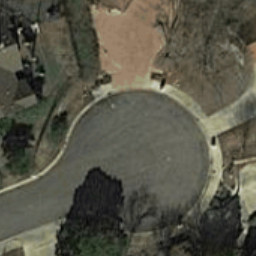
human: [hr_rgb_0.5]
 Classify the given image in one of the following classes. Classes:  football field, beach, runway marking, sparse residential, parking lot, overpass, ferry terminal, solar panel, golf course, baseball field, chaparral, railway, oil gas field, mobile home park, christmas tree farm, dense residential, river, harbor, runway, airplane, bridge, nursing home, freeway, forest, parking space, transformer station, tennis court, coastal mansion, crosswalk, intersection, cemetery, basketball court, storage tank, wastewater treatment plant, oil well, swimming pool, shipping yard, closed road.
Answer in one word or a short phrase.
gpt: closed road